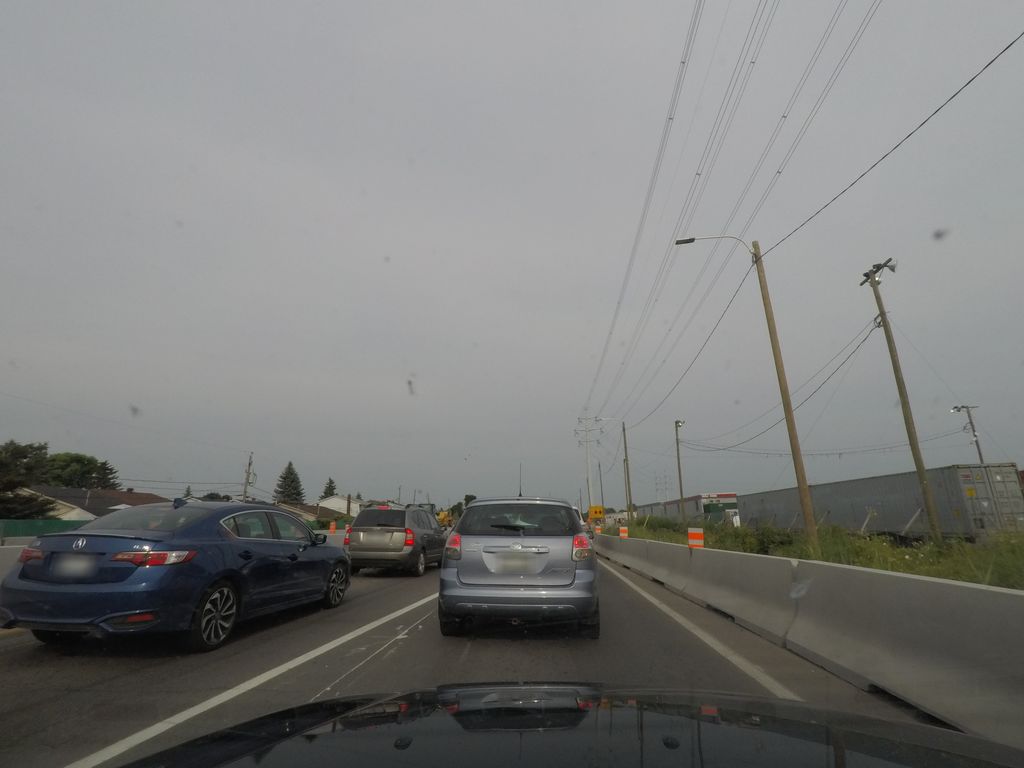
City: montreal